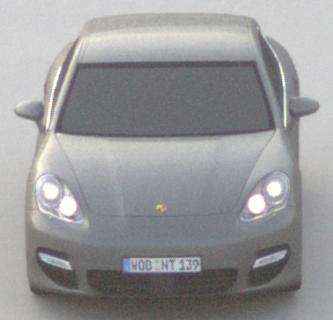
Make: Porsche
Model: Panamera
Detailed model: Panamera (970)
Model produced from: 2010/05
Model produced until: 2013/04
Doors: 5
Color: gray
Road condition: dry road
Daytime: sunrise or sunset
Contrast: low contrast